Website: lowes
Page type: receipt
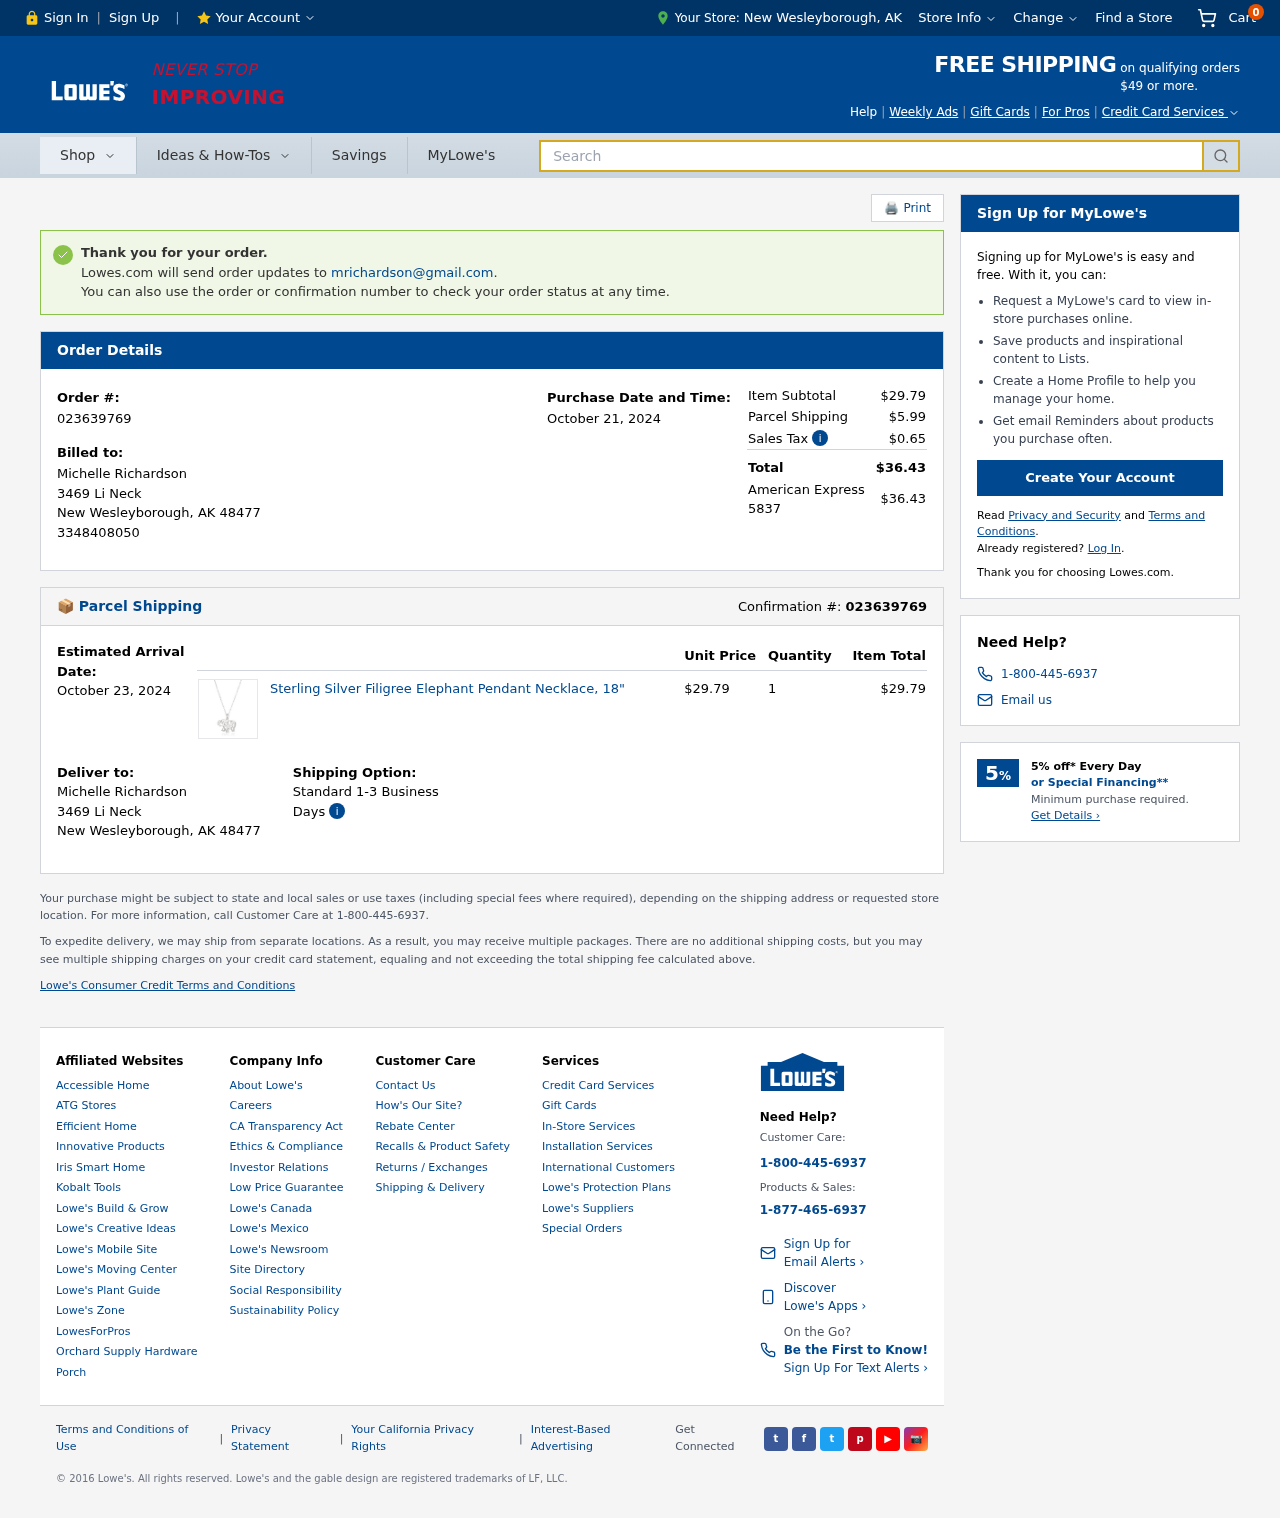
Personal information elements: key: PII_CARD_LAST4
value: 5837
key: PII_CARD_TYPE
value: American Express
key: PII_CITY
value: New Wesleyborough
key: PII_EMAIL
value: mrichardson@gmail.com
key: PII_FULLNAME
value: Michelle Richardson
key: PII_PHONE
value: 3348408050
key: PII_POSTCODE
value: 48477
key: PII_STATE_ABBR
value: AK
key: PII_STREET
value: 3469 Li Neck
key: PII_CITY_STATE
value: New Wesleyborough, AK
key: PII_FULLNAME2
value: Michelle Richardson
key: PII_STREET2
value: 3469 Li Neck
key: PII_CITY2
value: New Wesleyborough
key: PII_STATE_ABBR2
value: AK
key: PII_POSTCODE2
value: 48477
Product elements: key: PRODUCT1_NAME
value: Sterling Silver Filigree Elephant Pendant Necklace, 18"
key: PRODUCT1_PRICE
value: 29.79
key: PRODUCT1_QUANTITY
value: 1
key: PRODUCT1_TOTAL
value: $29.79
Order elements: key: ORDER_NUM_ITEMS
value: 0
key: ORDER_ID
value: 023639769
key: ORDER_DATE
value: October 21, 2024
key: ORDER_SUBTOTAL
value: $29.79
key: ORDER_SHIPPING_COST
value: $5.99
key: ORDER_TAX
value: $0.65
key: ORDER_TOTAL
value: $36.43
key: ORDER_TOTAL2
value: $36.43
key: ORDER_DELIVERY_DATE
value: October 23, 2024
Search elements: key: HEADER_SEARCH
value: Search